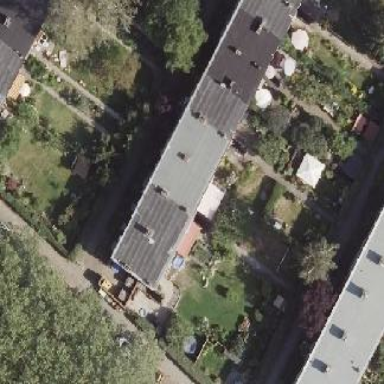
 designed for leisure activities on land."